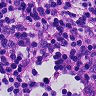
Metastatic tissue present: no